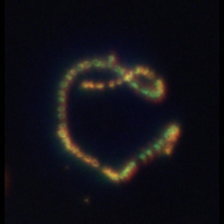
Taxon: Chaetoceros
Group: Diatoms